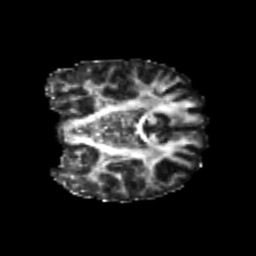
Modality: FA
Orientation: coronal
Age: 20
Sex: female
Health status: healthy
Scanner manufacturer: philips
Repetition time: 7.39 s
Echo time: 0.08599 s